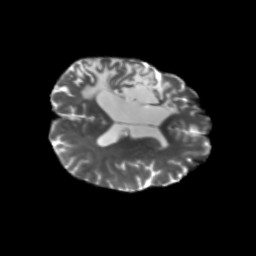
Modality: T2w
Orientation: axial
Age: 57
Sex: male
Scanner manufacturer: siemens
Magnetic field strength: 3 T
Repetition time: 5.25 s
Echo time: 0.08 s